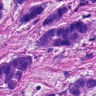
Metastatic tissue present: yes